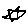
Label: star